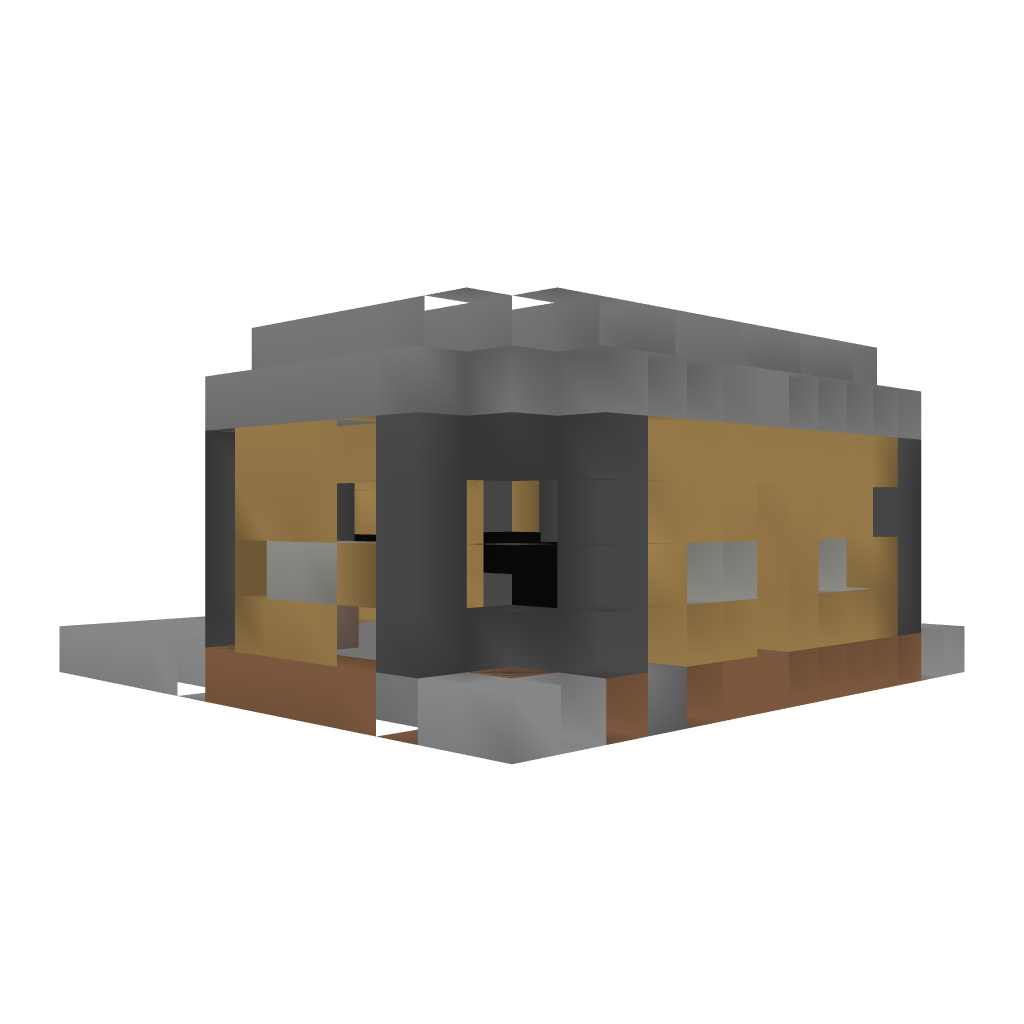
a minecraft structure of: Good House